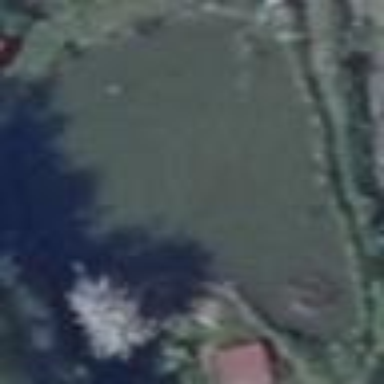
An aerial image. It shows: Pond surrounded by natural water.